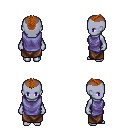
a pixel art fantasy rpg character, female body template, dark elf, purple skin, chain tabard jacket, robe skirt, brunette short mohawk hairstyle, four views (front, back, left, right), 2x2 character sprite sheet, small pixel art, hard edges, no anti-aliasing